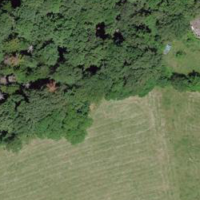
EUNIS habitat code: 52
Species observed at this site:
Melittis melissophyllum